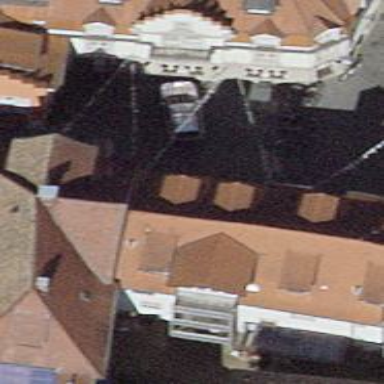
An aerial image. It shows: Pub.